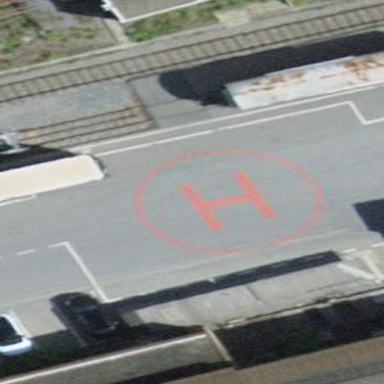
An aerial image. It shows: Image of helipad at airport.